Field crop: maize
Growth stage: 1
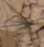
Species: lolium